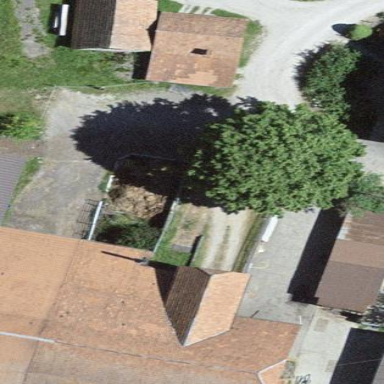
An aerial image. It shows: Rural barn.